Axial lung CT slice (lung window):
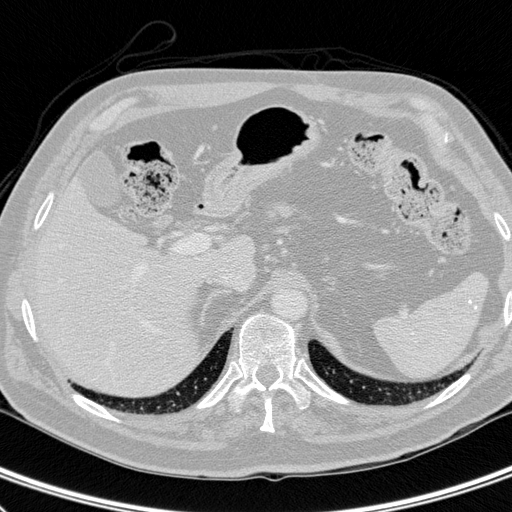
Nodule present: no